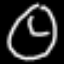
Label: clock